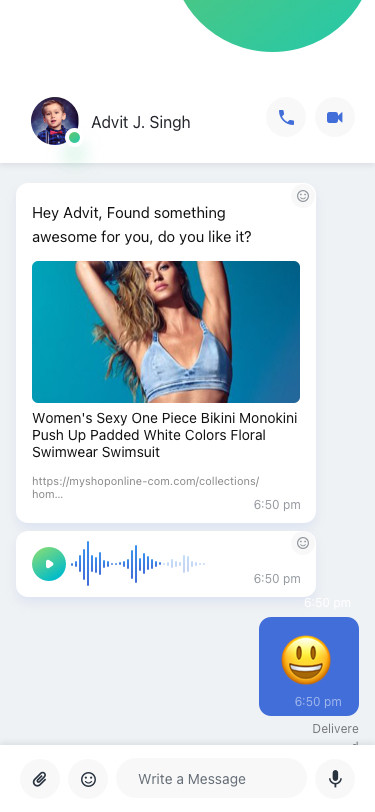
Text in this UI design:
6:50 pm
https://myshoponline-com.com/collections/hom…
Women's Sexy One Piece Bikini Monokini Push Up Padded White Colors Floral Swimwear Swimsuit
Hey Advit, Found something awesome for you, do you like it?
6:50 pm
6:50 pm
6:50 pm
😃
Delivered
Write a Message
Advit J. Singh